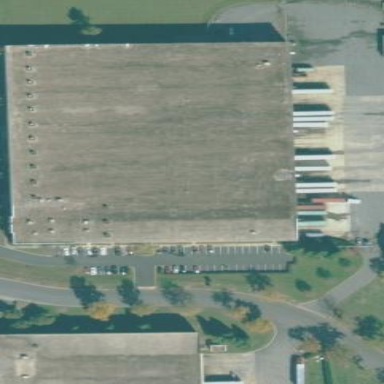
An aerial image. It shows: Warehouse building.